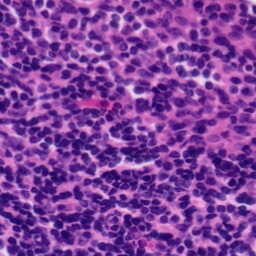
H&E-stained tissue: Tonsil